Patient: sex F, age 33
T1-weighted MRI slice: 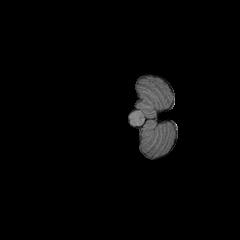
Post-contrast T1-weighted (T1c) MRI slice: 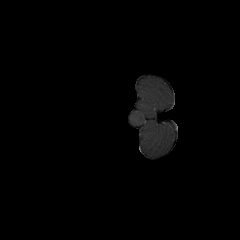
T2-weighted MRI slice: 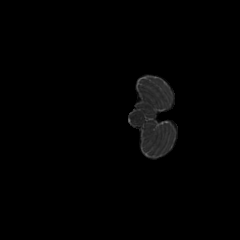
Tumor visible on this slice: no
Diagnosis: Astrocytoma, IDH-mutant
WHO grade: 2